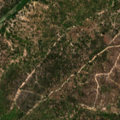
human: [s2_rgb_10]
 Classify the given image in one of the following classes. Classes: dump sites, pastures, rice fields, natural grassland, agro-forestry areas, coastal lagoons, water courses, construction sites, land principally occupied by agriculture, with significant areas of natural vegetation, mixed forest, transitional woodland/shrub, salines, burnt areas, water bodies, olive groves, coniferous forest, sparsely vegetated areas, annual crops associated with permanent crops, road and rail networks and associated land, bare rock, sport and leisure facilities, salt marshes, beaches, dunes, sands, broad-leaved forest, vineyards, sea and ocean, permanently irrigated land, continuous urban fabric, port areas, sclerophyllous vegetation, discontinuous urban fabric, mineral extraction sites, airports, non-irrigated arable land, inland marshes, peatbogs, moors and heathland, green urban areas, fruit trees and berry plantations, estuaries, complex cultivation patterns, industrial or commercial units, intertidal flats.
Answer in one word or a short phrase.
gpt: continuous urban fabric